Interaction volume radius: 10 \u00c5
Interaction volume height: 10 \u00c5
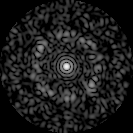
Disorder parameter: 0.7541